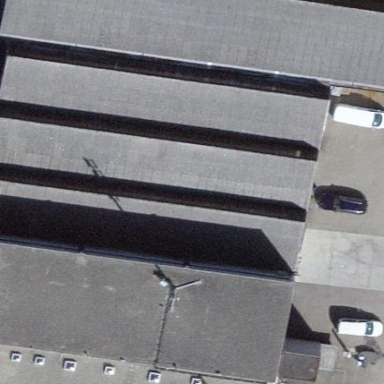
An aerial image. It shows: Industrial building.